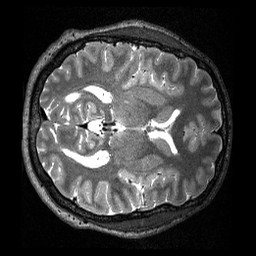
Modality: T2w
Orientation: axial
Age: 34
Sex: male
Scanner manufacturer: siemens
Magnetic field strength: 3 T
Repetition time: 3.2 s
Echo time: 0.479 s